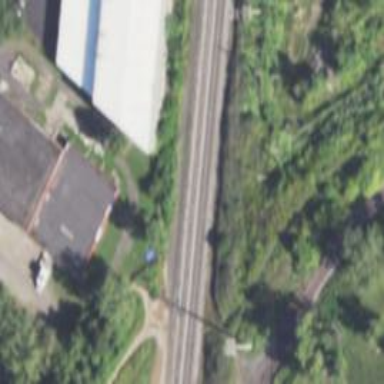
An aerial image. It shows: Historic abandoned railway bridge.